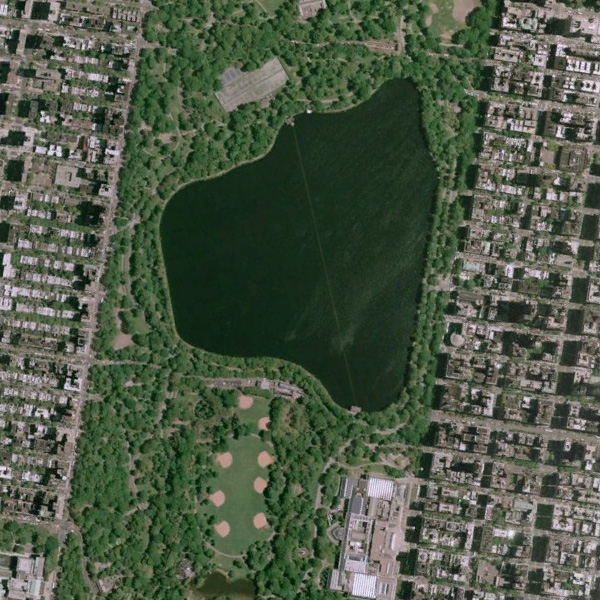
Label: Park